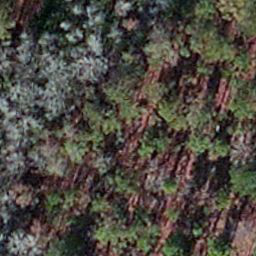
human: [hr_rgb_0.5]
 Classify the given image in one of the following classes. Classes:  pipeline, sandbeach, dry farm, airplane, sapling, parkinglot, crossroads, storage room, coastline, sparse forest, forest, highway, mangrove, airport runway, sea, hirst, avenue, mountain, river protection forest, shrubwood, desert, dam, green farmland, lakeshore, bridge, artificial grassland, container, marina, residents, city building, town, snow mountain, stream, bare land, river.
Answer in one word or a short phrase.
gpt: sapling